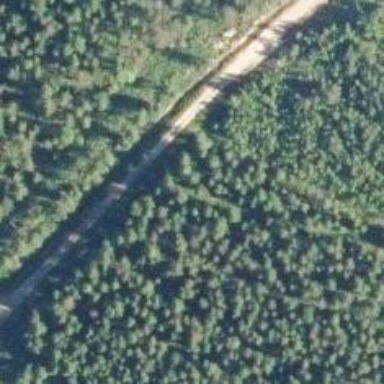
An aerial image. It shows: Simple road.